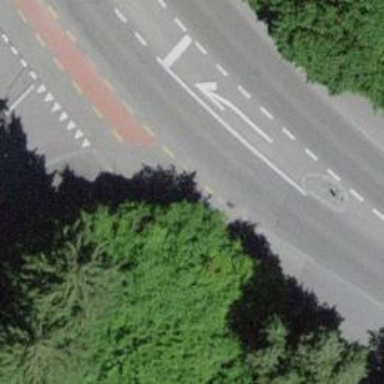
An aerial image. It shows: Primary highway with asphalt surface. There is track for bicycles on both sides.